Question: I am executing a stored procedure and want to get the duration of all the procedure, but I get only the duration of each block.

How to do that?
Thanks :)
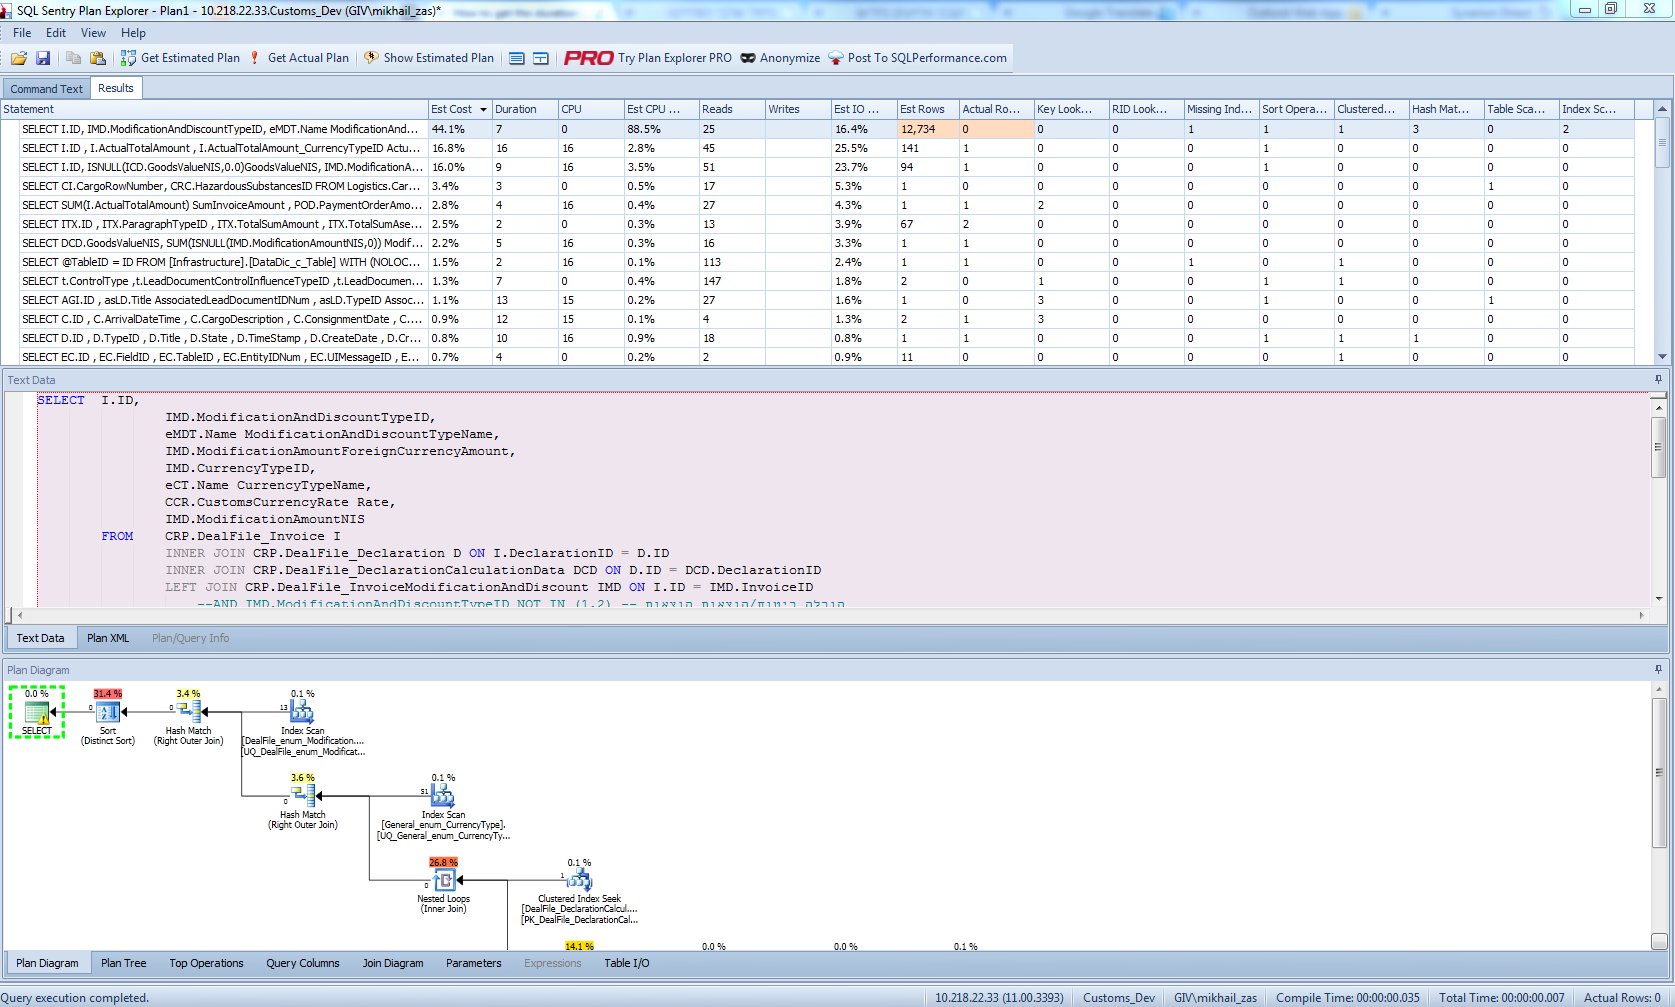
Answer: You can find the answer in the following pages:
<URL>
and
<URL>